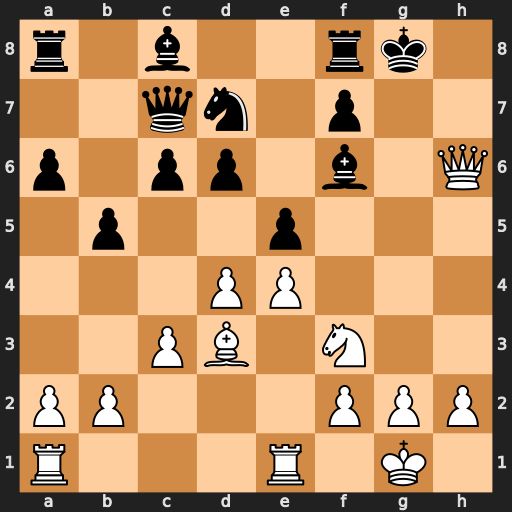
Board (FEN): r1b2rk1/2qn1p2/p1pp1b1Q/1p2p3/3PP3/2PB1N2/PP3PPP/R3R1K1
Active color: w
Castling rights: -
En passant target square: -
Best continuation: Ng5 Bxg5 Qxg5+